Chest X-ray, AP view. Patient: 22 years old, sex M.
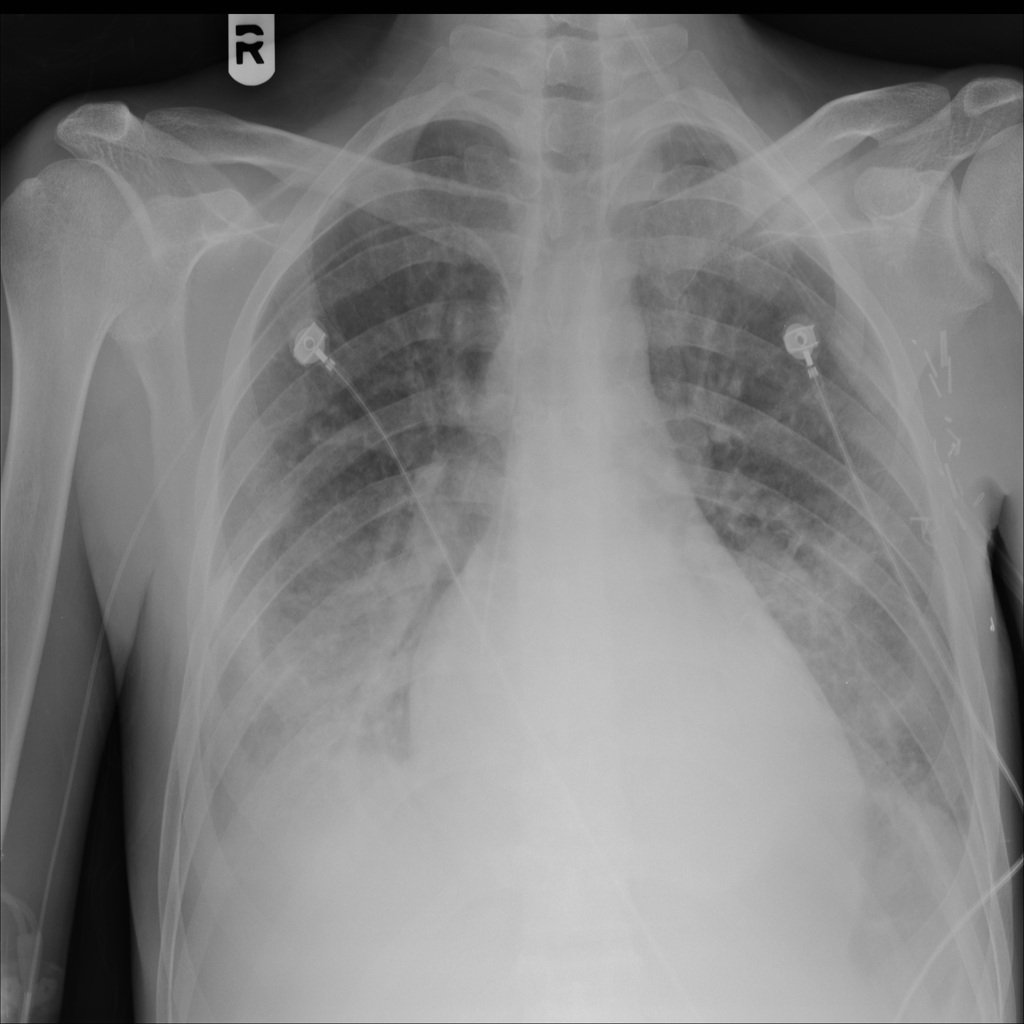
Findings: Effusion, Infiltration